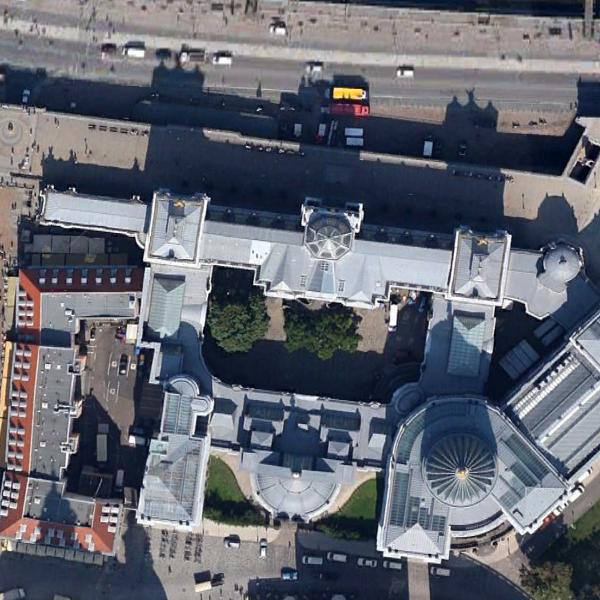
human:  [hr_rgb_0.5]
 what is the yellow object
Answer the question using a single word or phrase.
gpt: truck